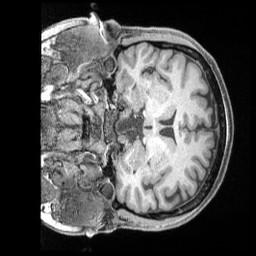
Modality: T1w
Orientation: coronal
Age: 36
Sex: female
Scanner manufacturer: siemens
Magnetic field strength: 3 T
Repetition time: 2 s
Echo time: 0.00211 s